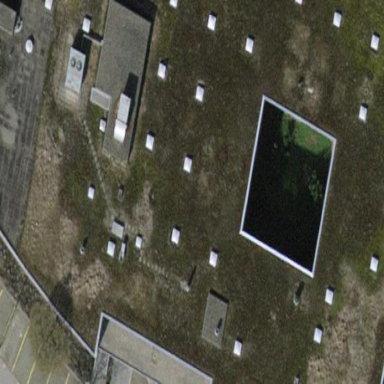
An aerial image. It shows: Office building with flat roof.